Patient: sex F, age 52
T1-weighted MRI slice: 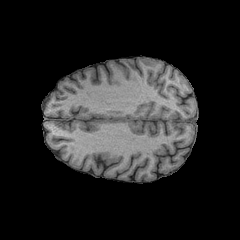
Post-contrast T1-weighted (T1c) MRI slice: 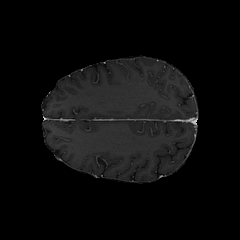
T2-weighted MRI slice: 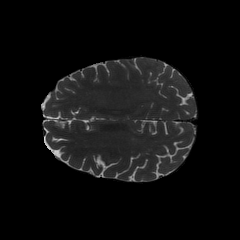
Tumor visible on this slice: no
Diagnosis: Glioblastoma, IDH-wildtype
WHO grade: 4